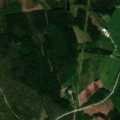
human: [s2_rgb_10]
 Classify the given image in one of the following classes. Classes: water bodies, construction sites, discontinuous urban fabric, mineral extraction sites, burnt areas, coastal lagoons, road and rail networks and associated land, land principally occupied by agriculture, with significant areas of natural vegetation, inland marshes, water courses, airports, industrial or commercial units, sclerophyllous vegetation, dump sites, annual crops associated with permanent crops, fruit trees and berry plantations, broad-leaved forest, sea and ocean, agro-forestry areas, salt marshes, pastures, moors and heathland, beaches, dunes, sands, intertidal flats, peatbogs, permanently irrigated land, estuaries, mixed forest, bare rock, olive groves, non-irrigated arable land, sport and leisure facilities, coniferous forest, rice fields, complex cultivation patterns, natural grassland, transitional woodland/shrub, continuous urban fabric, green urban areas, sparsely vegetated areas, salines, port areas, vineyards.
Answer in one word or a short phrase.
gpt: land principally occupied by agriculture, with significant areas of natural vegetation, coniferous forest, mixed forest, transitional woodland/shrub